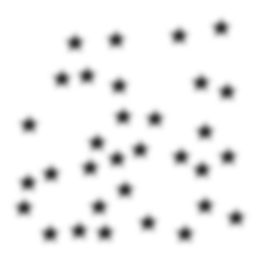
Squares: 0
Triangles: 0
Stars: 32
Total shapes: 32